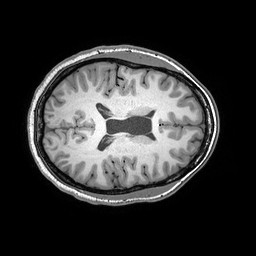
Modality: T1w
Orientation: axial
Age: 32
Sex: female
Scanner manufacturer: philips
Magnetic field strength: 3 T